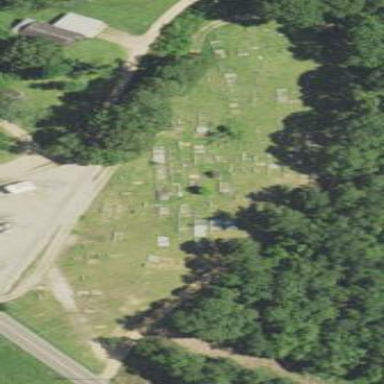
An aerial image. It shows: Graveyard.